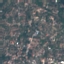
Land use / land cover: Residential